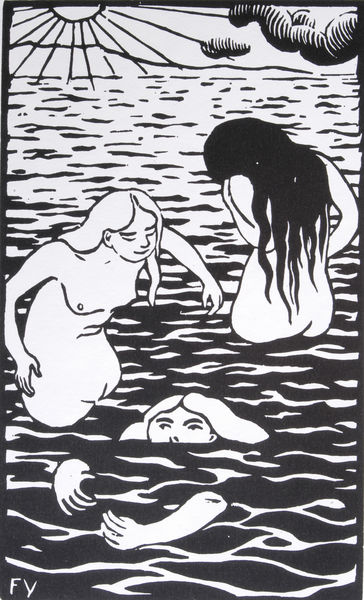
Titel: Die drei Badenden
Künstler: Félix Vallotton
Standort: Zürich.
Institution: ETH Graphische Sammlung
Schlagwörter: akt, berg, dunkel, hand, himmel, kopf, körper, meer, nackt, schatten, wasser, weiß, wolken, akte, baden, badende, frauen, see, ufer, brust, busen, damen, finger, frankreich, frau, hell, licht, nase, rücken, schwarz, zeichnung, blick, wolke, flächig, hochformat, blond, arm, arme, rahmen, stehen, signatur, horizont, hügel, flach, gewässer, rauch, sonne, wasserspiegelung, haare, mittelscheitel, sanft, bein, brüste, gesäß, holzschnitt, küste, ruhig, rückenansicht, seicht, vallotton, welle, wellen, valloton, berge, gebirge, ziegel, grafik, graphik, jugendstil, bauch, scham, bad, sonnenstrahl, strahlen, linie, wasseroberfläche, schwimmen, kontur, hinten, druck, lithographie, schwarzweiss, monogramm, holzstich, atmen, blonde, erynnien, geborge, hässlich, kopfneigung, meerjungfrauen, najade, neiade, neiaden, nixe, nixen, rüchenstück, rückenstück, schwarzhaarige, sonnenspiegelung, stilisiert, strahl, strähnig, stränig, stänig, tauchen, vergebäugt, vorgebeugt, vorgebäugt, fraue, ackt, unterwasser, titten, ertrinken, ertrinkende, rückenfigut, fv, linolschnitt badende, holzschnitt badende, daden, fy, nabelschau